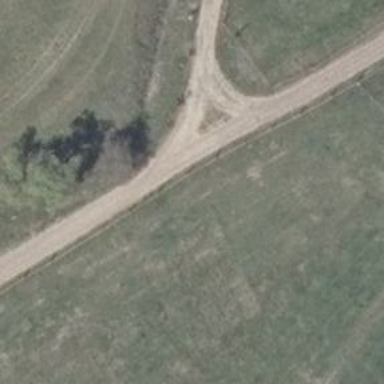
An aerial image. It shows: Dirt track road with grade 4 tracktype.